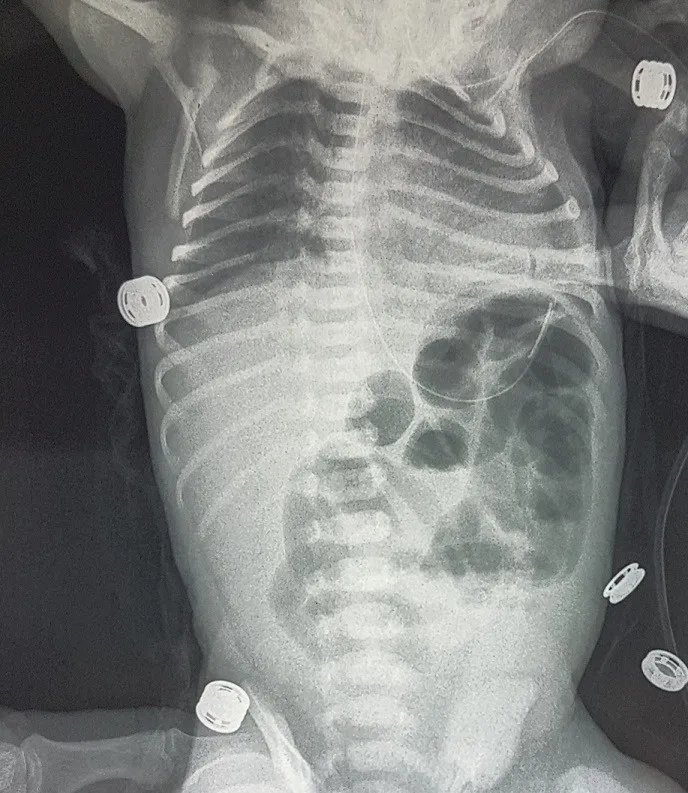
plain abdominal radiograph reveals air fluid levels and dilated loops of small bowel.
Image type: radiology (x_ray)